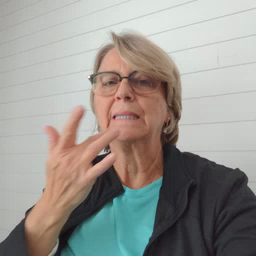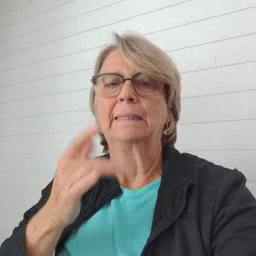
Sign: taste